Question: i'm in the process of developing a template engine for specific internal files. I've currently got this code:
'''
public class properties
{
[DefaultValue("")]
public string CompanyName { get; set;}
[DefaultValue("")]
public string Address { get; set; }
[DefaultValue("")]
public string AddressExtra { get; set; }
[DefaultValue("")]
public string InvoiceNumber { get; set; }
[DefaultValue("")]
public string InvoiceDate { get; set; }
[DefaultValue("")]
public string OrderNumber { get; set; }
[DefaultValue("")]
public string Rep { get; set; }
[DefaultValue("")]
public string Status { get; set; }
[DefaultValue("")]
public string TaxRate { get; set; }
[DefaultValue("")]
public string Quantity1 { get; set; }
public string Quantity2 { get; set; }
...
}
'''
To coincide with this template:
Being a some-what 'novice' to the C# development zone. I was wondering if it's possible to rething the implementation logic of a load of repeated attributes in the member class. Ie:
Quantity1, Quantity2, Quantity3,Quantity4 ... Right through to 14, and the same with all the other duplicated zones.
Having no idea how to reconsider this logic, I have turned to Stackoverflow for possible ideas (not external libraries. I want this to be a learning curve & self contained).
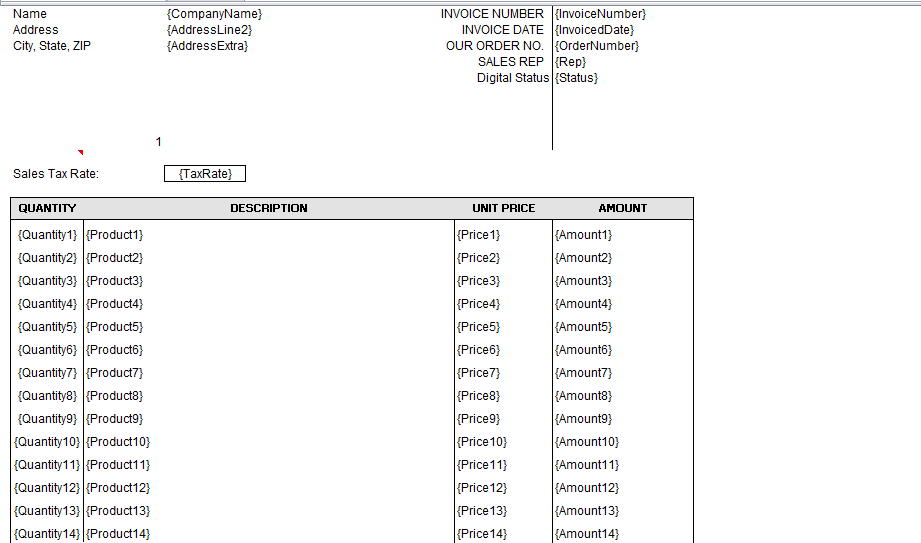
Answer: It seems pretty clear that you should have a "LineItem" class, something like:
'''
public class LineItem
{
public int Quantity {get; set;}
public string Product {get; set;}
public double UnitPrice {get; set;}
public double TotalAmount {get; set;}
}
'''
Your "Order" class (you called it "properties", not a good name for a class) would then hold a collection of these.
ie.
'''
public class Order
{
public string CompanyName {get; set;}
...
public List<LineItem> Items {get; set;}
}
'''